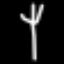
Label: fork